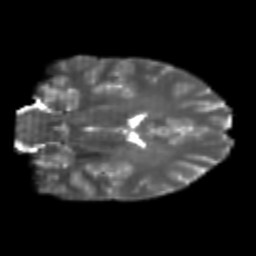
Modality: T2w
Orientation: coronal
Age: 24
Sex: male
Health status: healthy
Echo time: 0.074 s